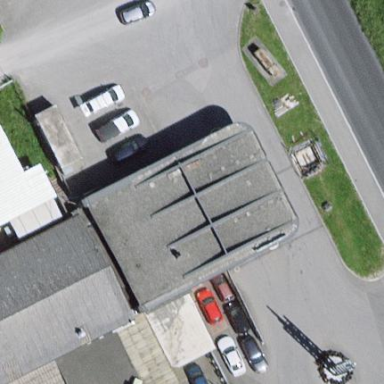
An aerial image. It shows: View of roof of building.